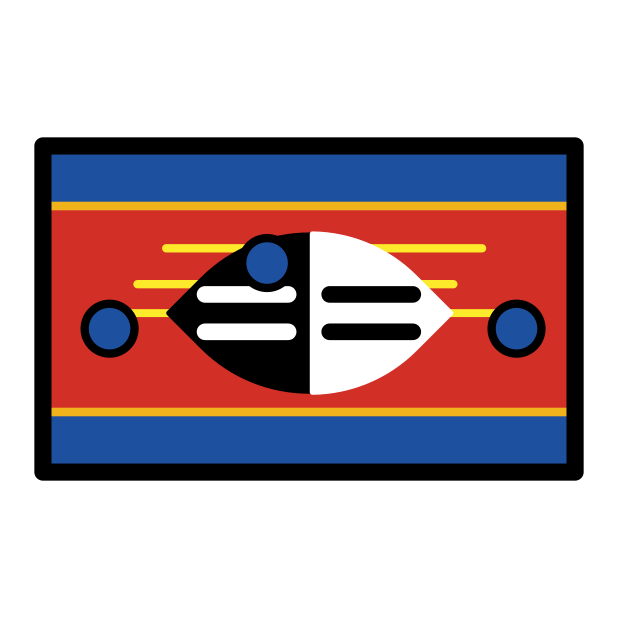
flag: Eswatini